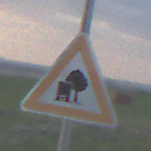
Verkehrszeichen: UnzureichendesLichtraumprofil
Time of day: SunriseSunset
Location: Outdoor (Nature)
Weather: PartlyCloudy
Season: NotSpecified
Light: Natural